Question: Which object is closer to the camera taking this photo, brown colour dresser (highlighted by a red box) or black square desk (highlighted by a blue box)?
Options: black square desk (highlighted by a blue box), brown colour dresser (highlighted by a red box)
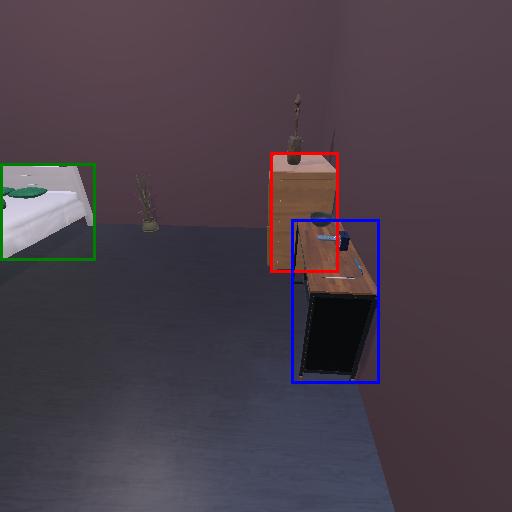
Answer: black square desk (highlighted by a blue box)